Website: lowes
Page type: order-tracking
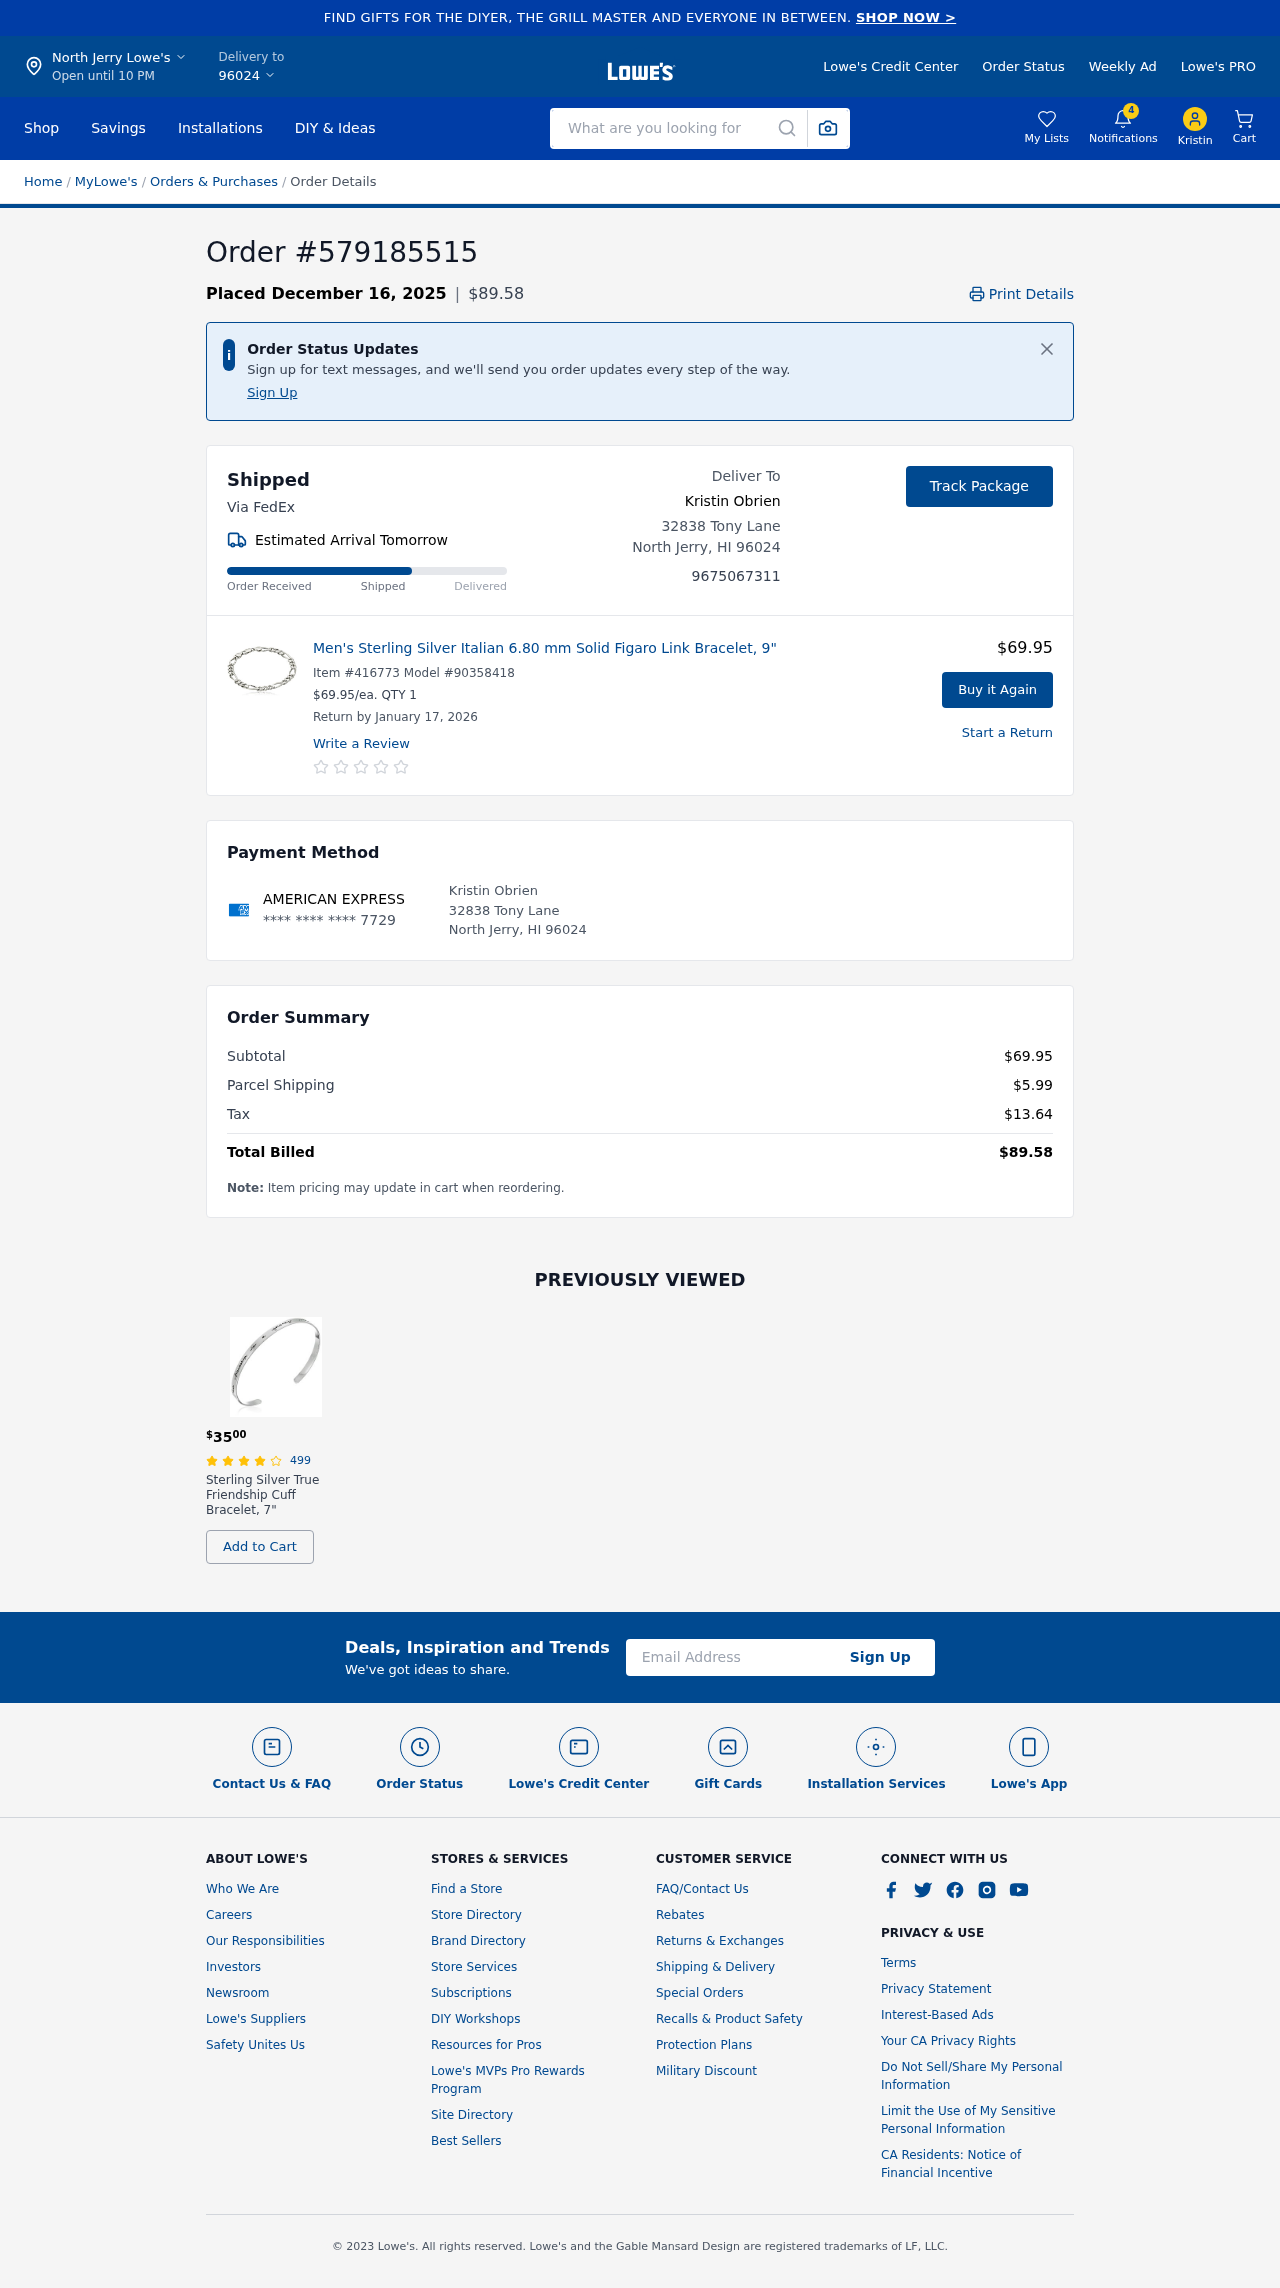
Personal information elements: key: PII_CARD_LAST4
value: **** **** **** 7729
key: PII_CARD_TYPE
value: AMERICAN EXPRESS
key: PII_CITY
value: North Jerry Lowe's
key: PII_CITY
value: North Jerry
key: PII_CITY_STATE_ZIP
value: North Jerry, HI 96024
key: PII_EMAIL
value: kristin.obrien@yahoo.com
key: PII_FIRSTNAME
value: Kristin
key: PII_FULLNAME
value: Kristin Obrien
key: PII_PHONE
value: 9675067311
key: PII_POSTCODE
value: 96024
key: PII_STREET
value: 32838 Tony Lane
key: PII_FULLNAME2
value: Kristin Obrien
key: PII_STATE_ABBR
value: HI
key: PII_POSTCODE_FULL
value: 96024
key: PII_CITY_STATE
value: North Jerry, HI
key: PII_POSTCODE_NUMERIC
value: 96024
Product elements: key: PRODUCT1_NAME
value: Men's Sterling Silver Italian 6.80 mm Solid Figaro Link Bracelet, 9"
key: PRODUCT1_PRICE
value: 69.95
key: PRODUCT1_QUANTITY
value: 1
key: PRODUCT2_NAME
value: Sterling Silver True Friendship Cuff Bracelet, 7"
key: PRODUCT2_NUM_RATINGS
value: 499
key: PRODUCT2_PRICE
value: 35
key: PRODUCT2_RATING
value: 3.7
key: PRODUCT1_ITEM
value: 416773
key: PRODUCT1_MODEL
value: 90358418
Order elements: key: ORDER_ID
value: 579185515
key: ORDER_DATE
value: Placed December 16, 2025
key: ORDER_TOTAL
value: $89.58
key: ORDER_DELIVERY_DATE
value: Estimated Arrival Tomorrow
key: ORDER_RETURN_BY_DATE
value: Return by January 17, 2026
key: ORDER_SUBTOTAL
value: $69.95
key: ORDER_SHIPPING_COST
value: $5.99
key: ORDER_TAX
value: $13.64
Search elements: key: HEADER_SEARCH
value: What are you looking for
Other elements: key: NOTIFICATION_COUNT
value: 4